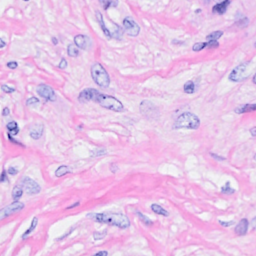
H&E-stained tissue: Breast